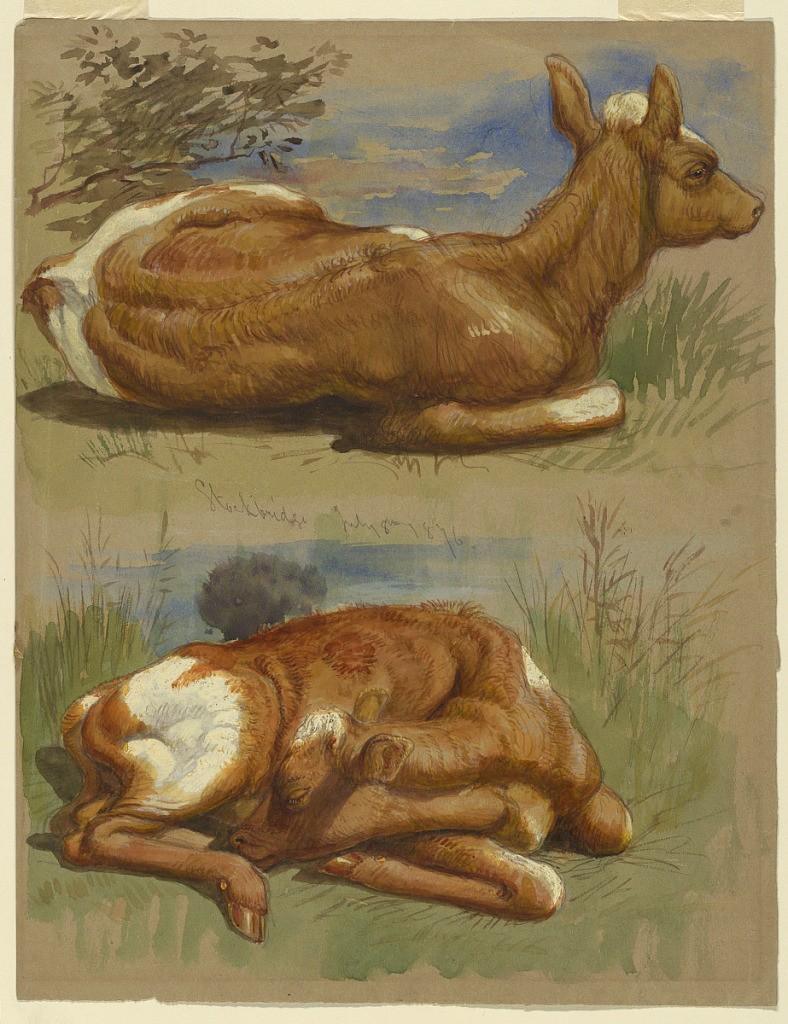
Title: Studies of Calves, Stockbridge
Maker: Samuel Colman, American, 1832–1920
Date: July 8, 1876
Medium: Brush and watercolor, white gouache, graphite on brown paper
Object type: Drawing
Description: Two studies of calves, one on top of the other. Above, a calf lying on the grass, shown from the back with its head raised to right. Below, a sleeping calf with its head placed between the legs. The landscapes are sketched in each study. Verso: A standing calf, obliquely shown from the head.